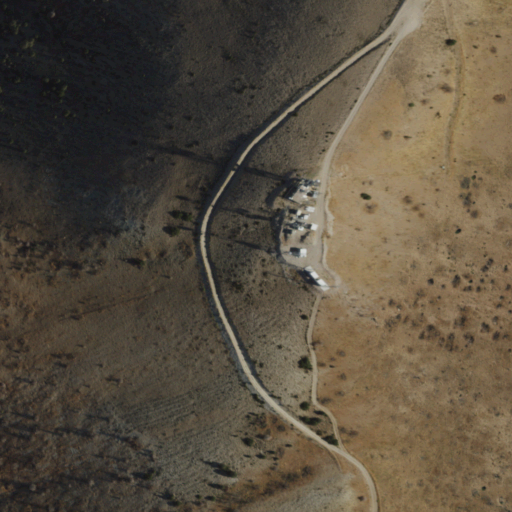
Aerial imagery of mountain in Nevada named Fairview Peak containing grassland, shrub, and evergreen forest